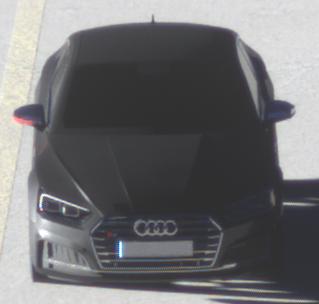
Make: Audi
Model: S5 Sportback
Detailed model: 8T Facelift
Model produced from: 2011
Model produced until: 2016
Doors: 5
Color: black
Road condition: dry road
Daytime: sunrise or sunset
Contrast: low contrast